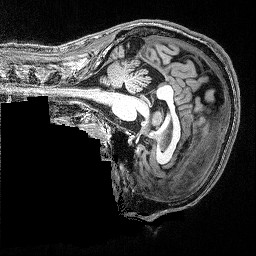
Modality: T1w
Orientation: sagittal
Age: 47
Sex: male
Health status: ill
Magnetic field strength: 3 T
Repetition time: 2.53 s
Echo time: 0.00331 s